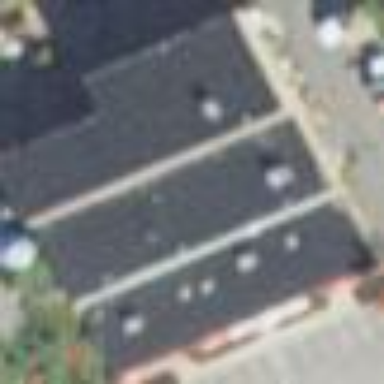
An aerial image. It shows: Bar building.